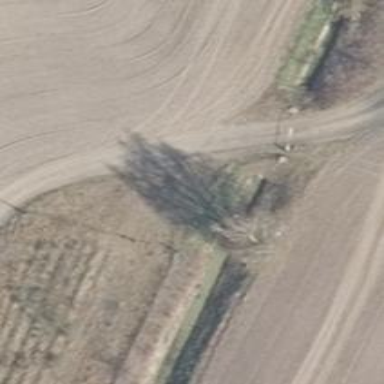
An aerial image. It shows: Culvert tunnel.